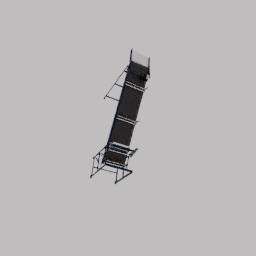
Label: mechanical